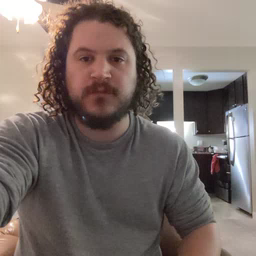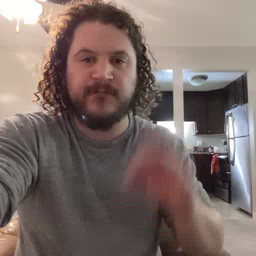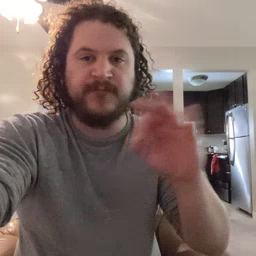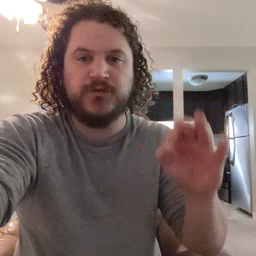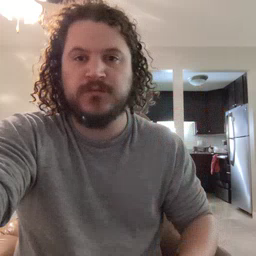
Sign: frenchfries